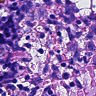
Metastatic tissue present: no